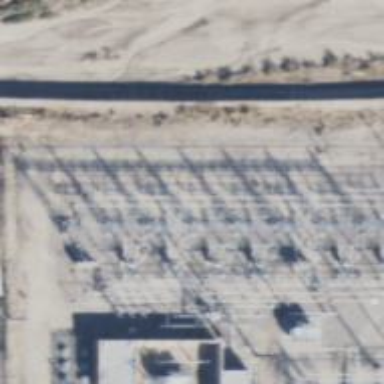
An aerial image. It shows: Switch for power supply.